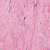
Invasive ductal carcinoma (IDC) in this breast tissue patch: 0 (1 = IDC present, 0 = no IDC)